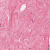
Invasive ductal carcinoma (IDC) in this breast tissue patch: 0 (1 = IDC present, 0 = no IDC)